Interaction volume radius: 5 \u00c5
Interaction volume height: 10 \u00c5
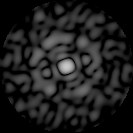
Disorder parameter: 0.867